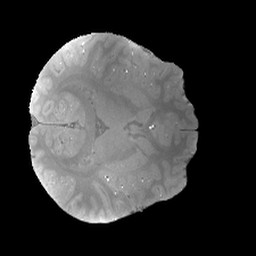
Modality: PDw
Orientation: axial
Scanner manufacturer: siemens
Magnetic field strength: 6.98 T
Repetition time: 2.34 s
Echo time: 0.00356 s